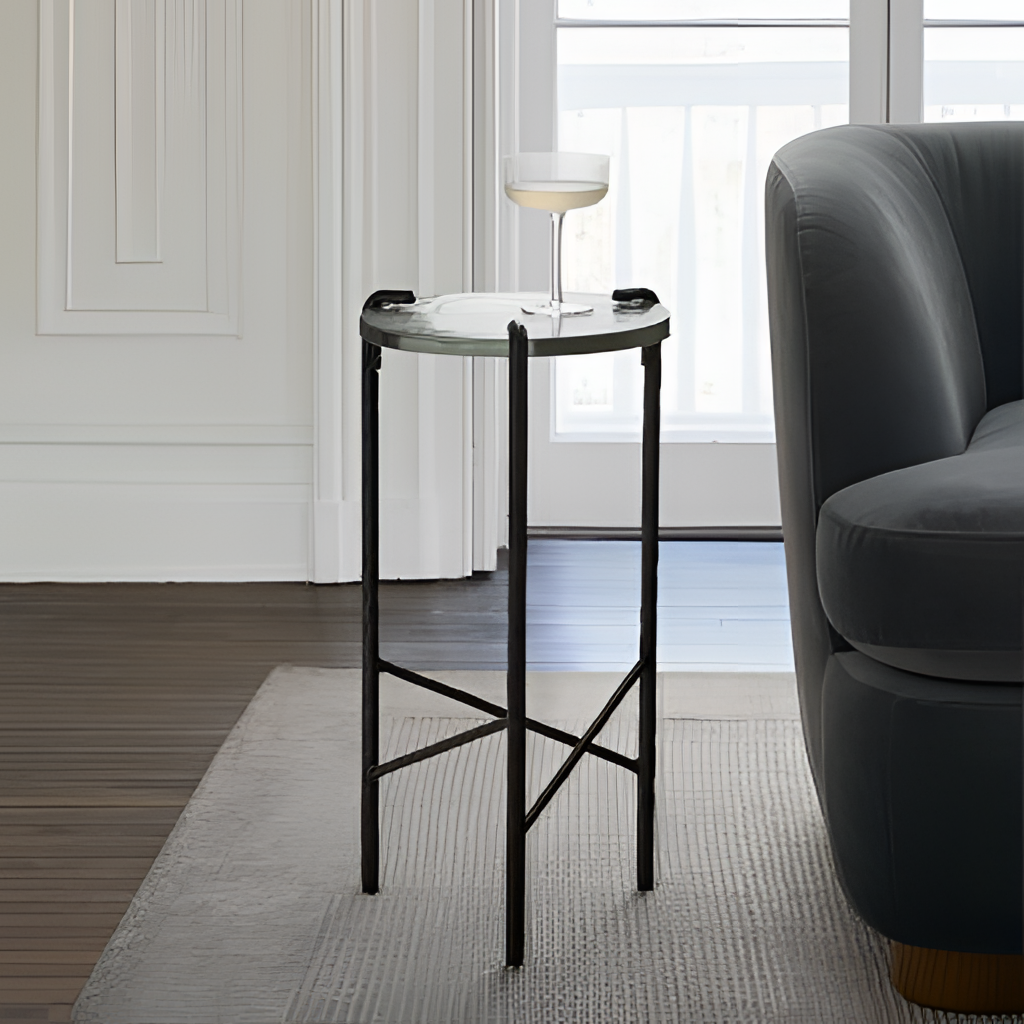
living room, black metal side table, wood flooring, with plank pattern, paint wallpaper, with solid pattern, contemporary